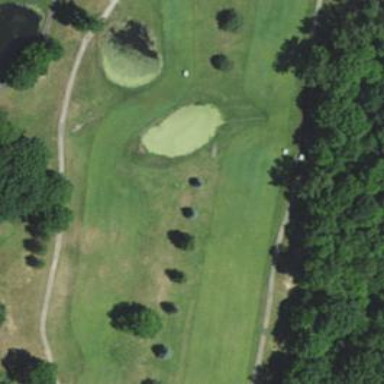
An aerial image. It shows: Grassy area designated as golf fairway.